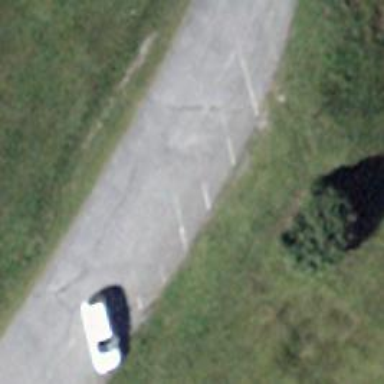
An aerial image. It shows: Parking area.